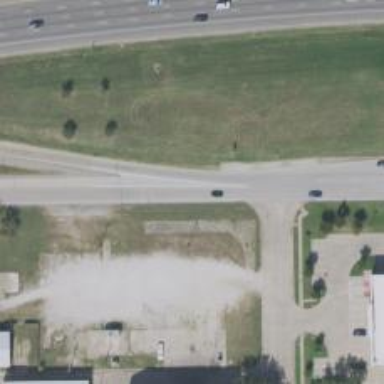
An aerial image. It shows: Secondary road with frontage road.